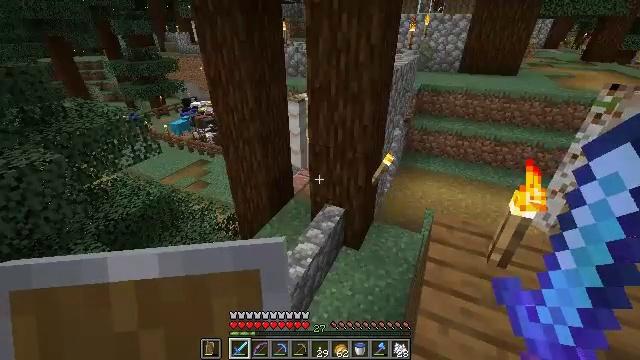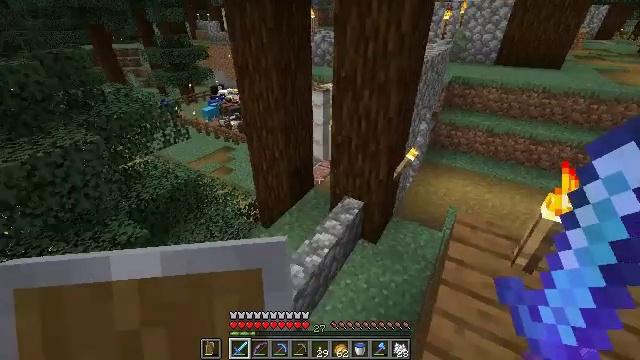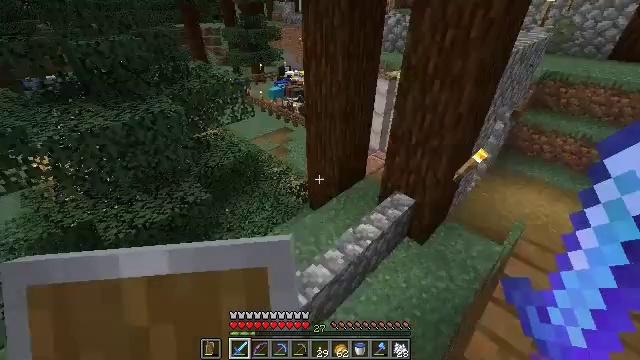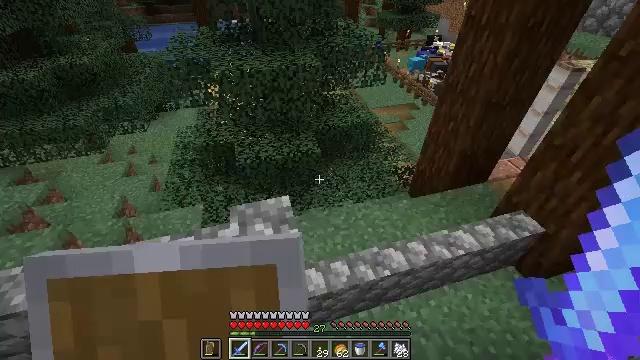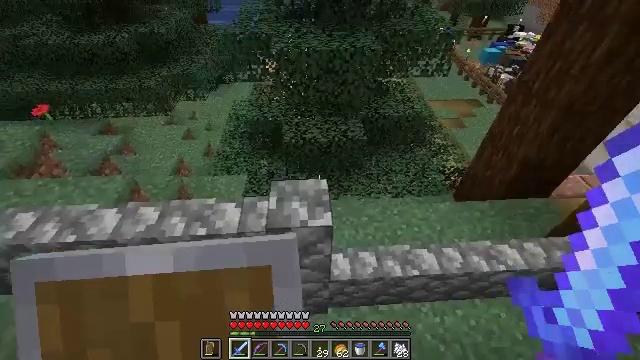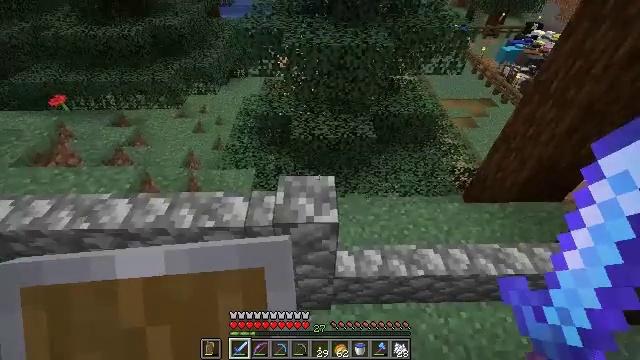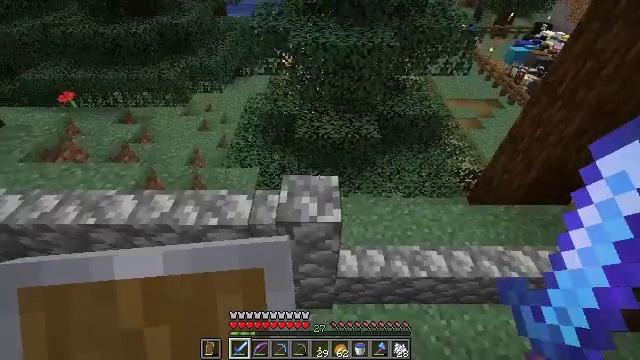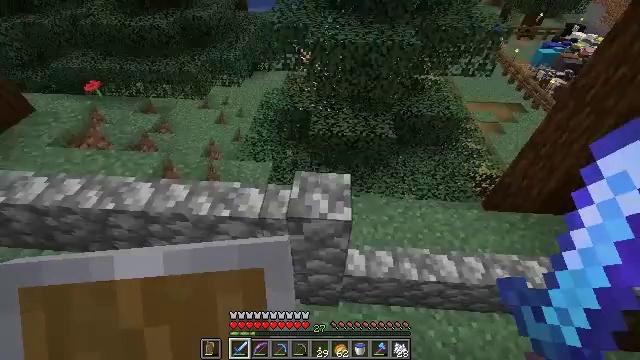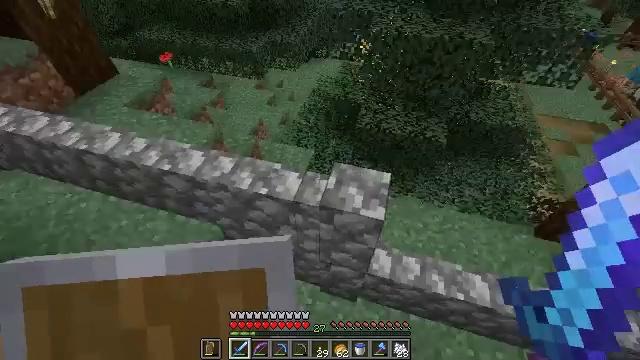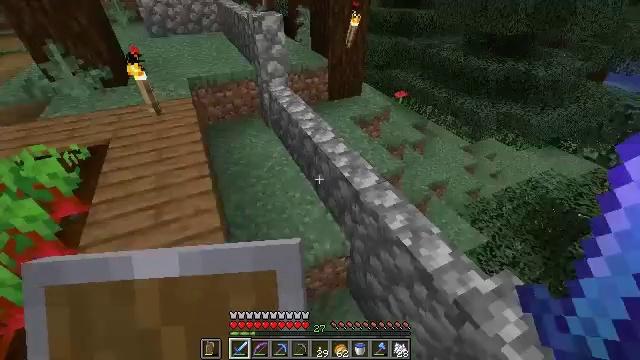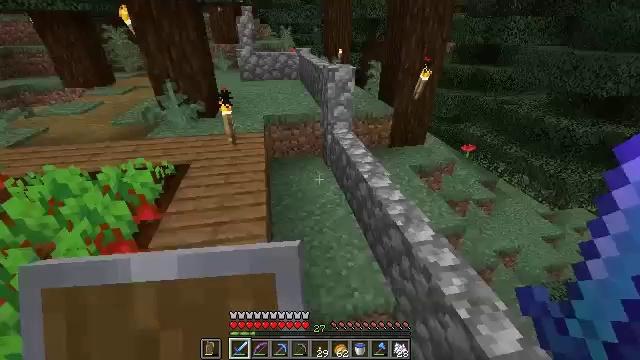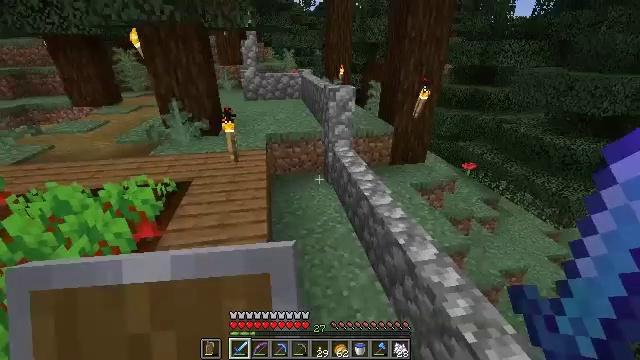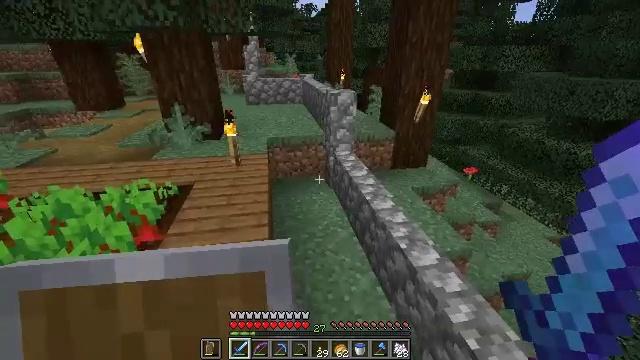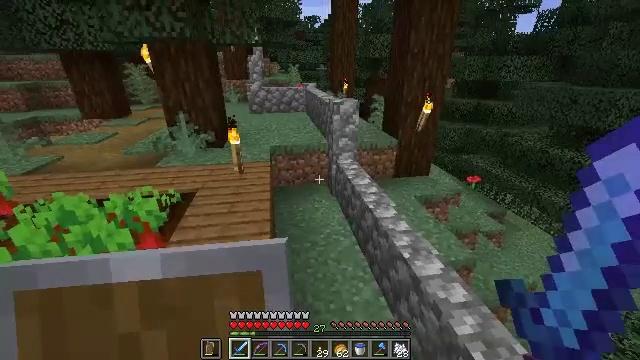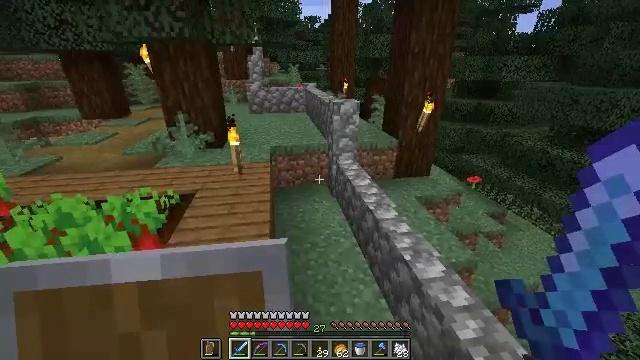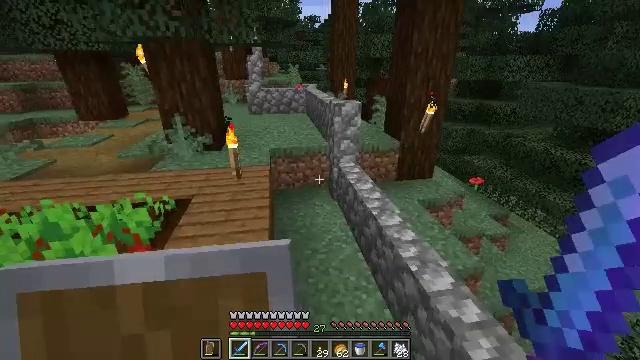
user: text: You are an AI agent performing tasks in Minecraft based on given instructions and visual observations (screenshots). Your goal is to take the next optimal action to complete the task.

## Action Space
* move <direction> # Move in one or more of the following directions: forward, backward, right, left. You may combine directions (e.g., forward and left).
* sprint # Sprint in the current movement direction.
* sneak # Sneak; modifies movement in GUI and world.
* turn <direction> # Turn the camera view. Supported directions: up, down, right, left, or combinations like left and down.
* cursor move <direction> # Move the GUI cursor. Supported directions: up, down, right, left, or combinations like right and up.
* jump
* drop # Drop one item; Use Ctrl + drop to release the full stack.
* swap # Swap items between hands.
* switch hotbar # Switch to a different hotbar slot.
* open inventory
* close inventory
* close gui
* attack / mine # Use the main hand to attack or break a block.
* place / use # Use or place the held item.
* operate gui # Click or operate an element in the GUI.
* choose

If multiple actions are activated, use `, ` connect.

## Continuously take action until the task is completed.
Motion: motion action
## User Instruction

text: Mine beetroots from the garden.
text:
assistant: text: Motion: turn left and down
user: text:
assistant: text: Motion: turn left and down
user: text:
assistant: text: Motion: turn left and down
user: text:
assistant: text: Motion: turn left and down
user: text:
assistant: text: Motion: turn left
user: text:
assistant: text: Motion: turn left
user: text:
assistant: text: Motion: turn left
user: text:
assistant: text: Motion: turn left and down
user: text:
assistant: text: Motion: turn left and up
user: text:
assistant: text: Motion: turn left and up
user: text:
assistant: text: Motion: turn up
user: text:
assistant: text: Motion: no_op
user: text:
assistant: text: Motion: turn up
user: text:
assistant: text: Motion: move forward
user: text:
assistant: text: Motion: move forward
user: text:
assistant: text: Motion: move forward
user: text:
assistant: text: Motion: move forward
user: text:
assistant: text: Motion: move forward and move left, turn right and down
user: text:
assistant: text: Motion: move forward and move left, turn right and down
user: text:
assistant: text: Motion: move forward and move left, turn right and down
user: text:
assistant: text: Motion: move forward and move left, turn right and up
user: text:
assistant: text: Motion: no_op
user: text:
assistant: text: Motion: no_op
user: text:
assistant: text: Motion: turn right and up
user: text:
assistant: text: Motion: turn right and up
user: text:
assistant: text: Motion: turn right and up
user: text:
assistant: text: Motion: turn right and up
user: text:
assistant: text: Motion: turn right and up
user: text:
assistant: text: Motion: turn right and up
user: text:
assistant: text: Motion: move forward, turn left